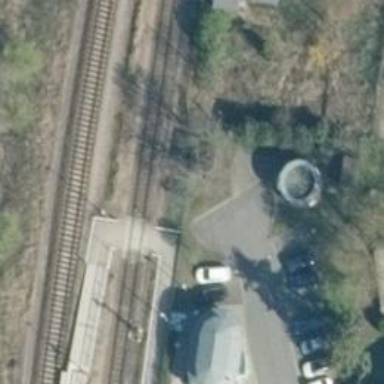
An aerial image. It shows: Railway crossing.